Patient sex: M
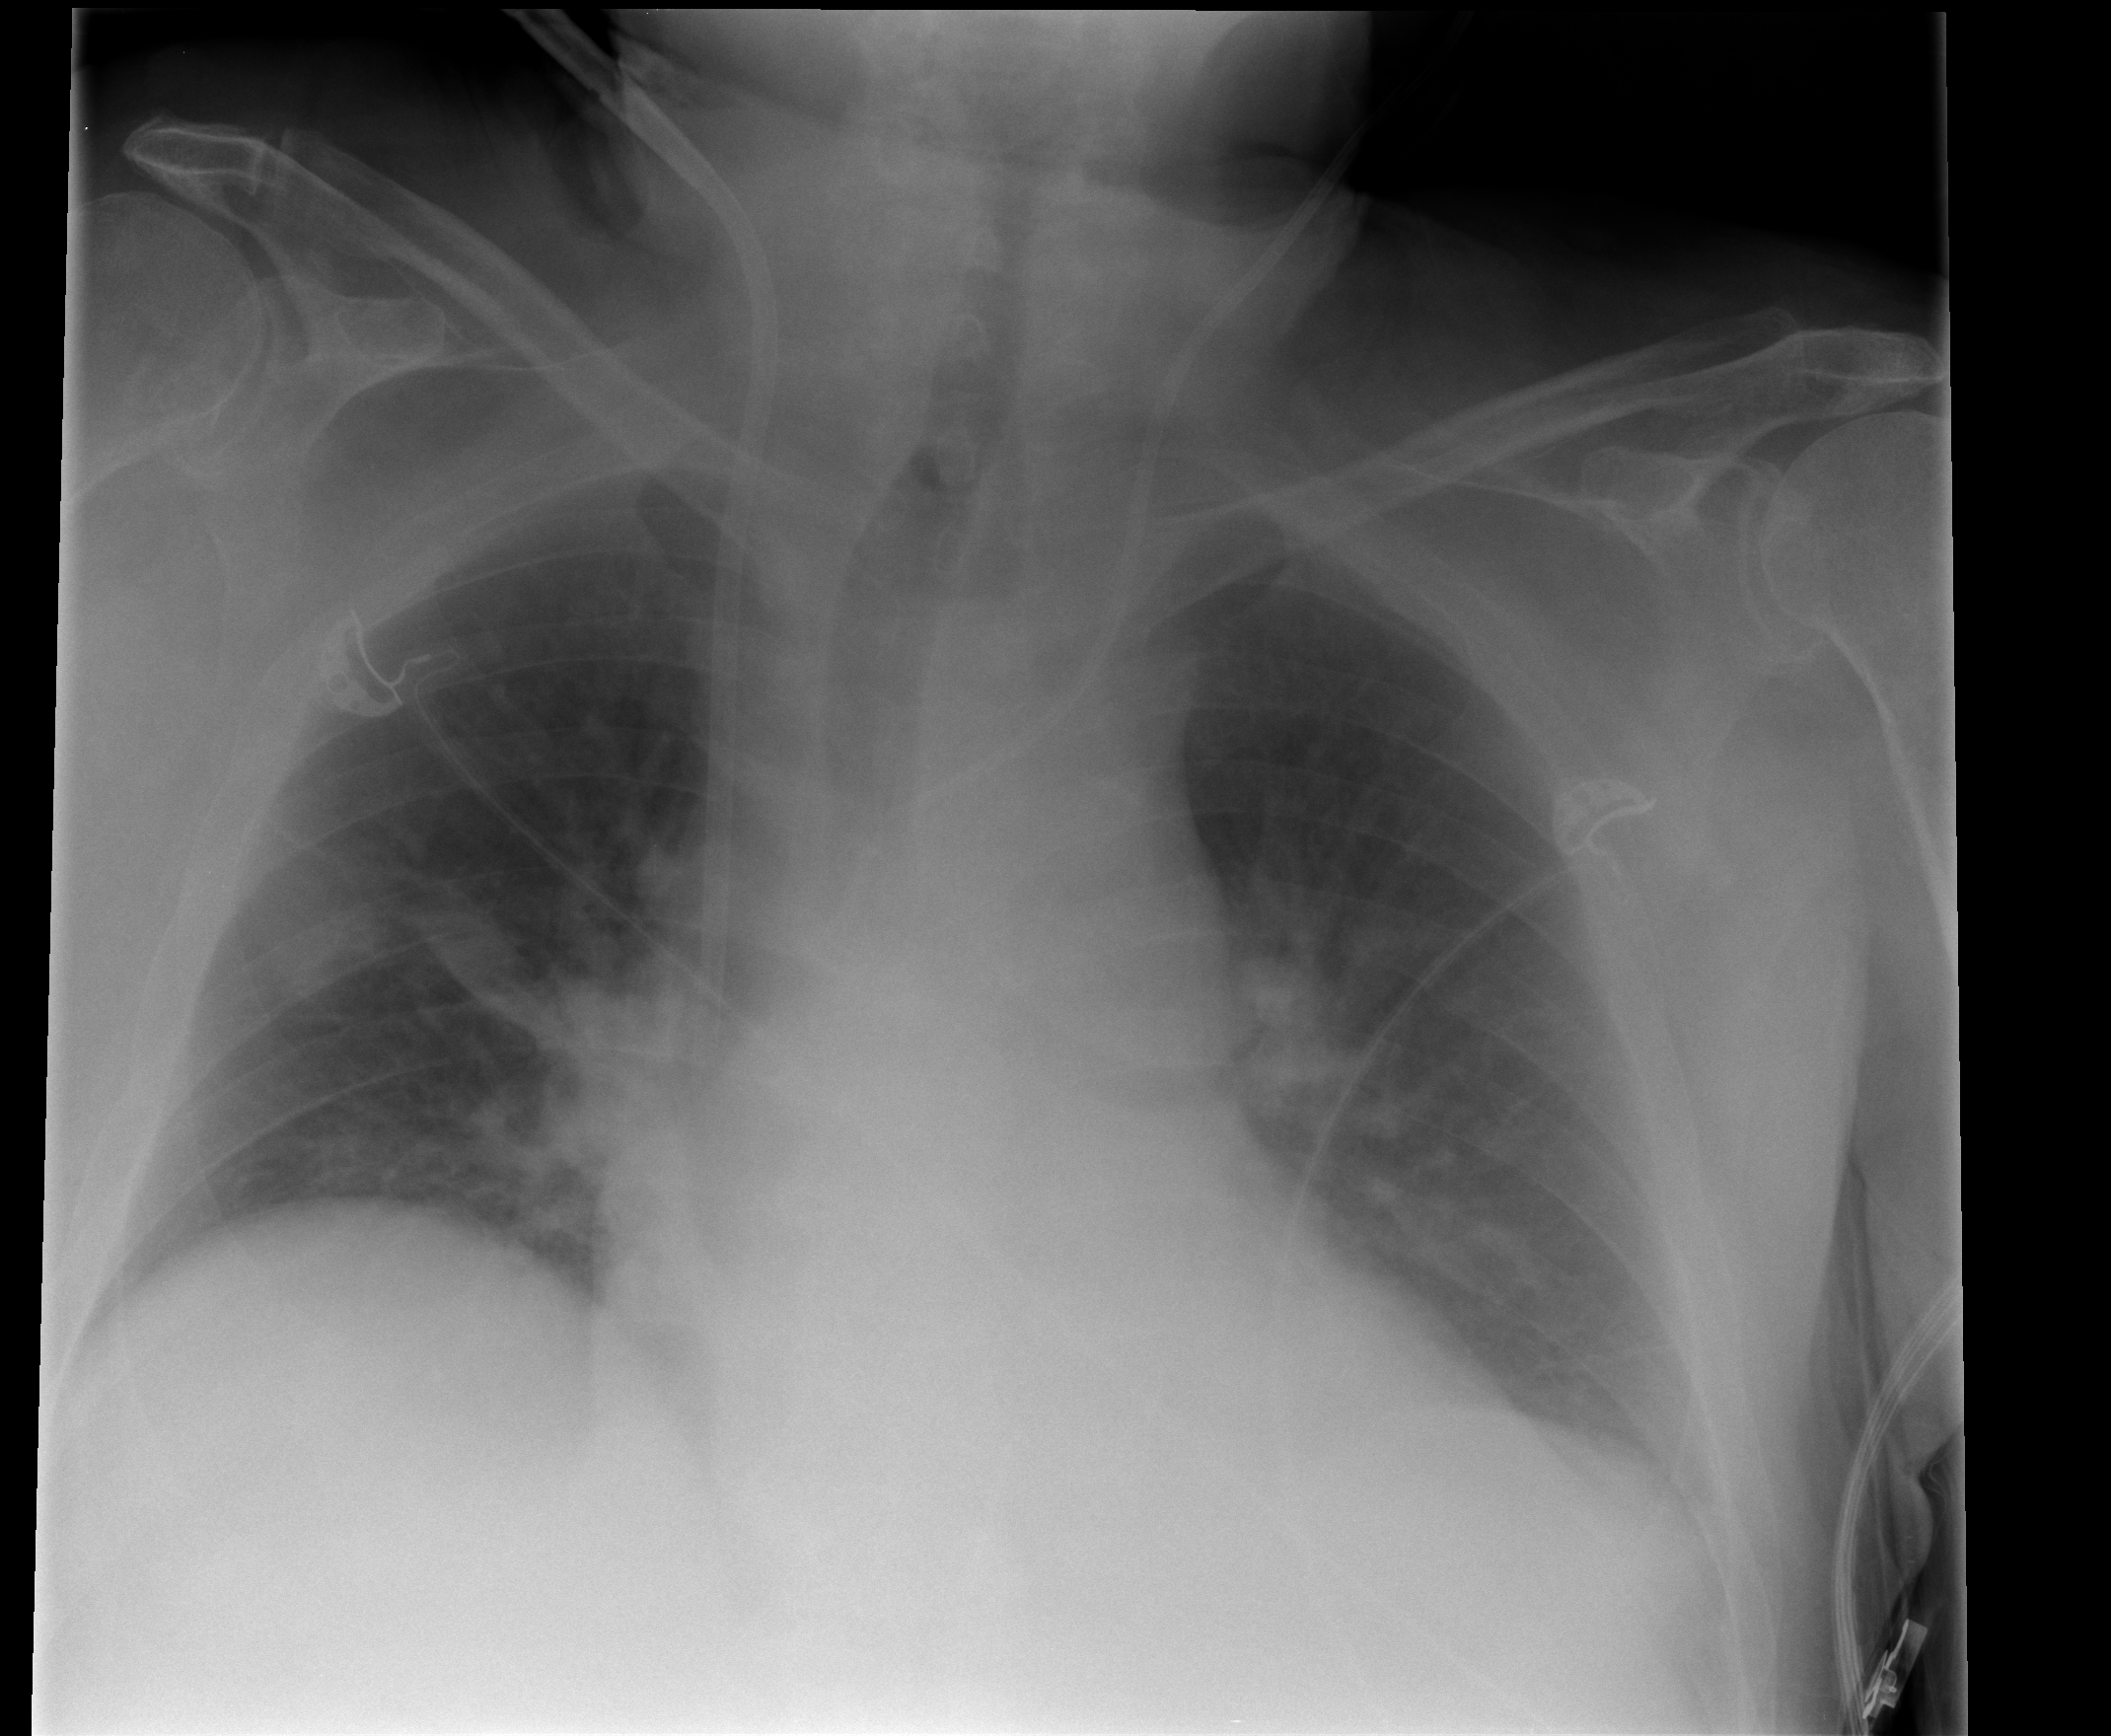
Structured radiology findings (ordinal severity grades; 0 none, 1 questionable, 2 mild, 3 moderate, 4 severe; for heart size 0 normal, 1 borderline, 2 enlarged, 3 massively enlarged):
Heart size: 2
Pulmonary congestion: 1
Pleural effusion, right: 0
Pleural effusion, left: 1
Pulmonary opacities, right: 1
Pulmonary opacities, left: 0
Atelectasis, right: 2
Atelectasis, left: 1